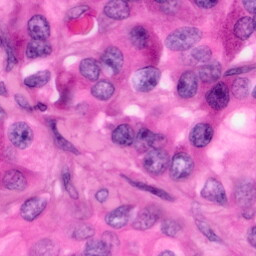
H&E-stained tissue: Pancreatic